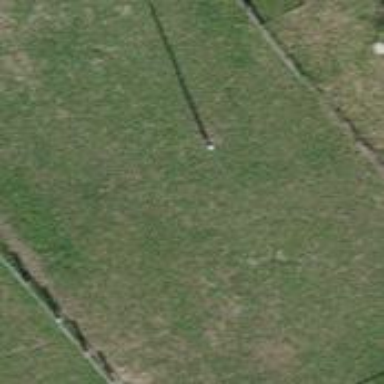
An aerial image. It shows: Power pole.